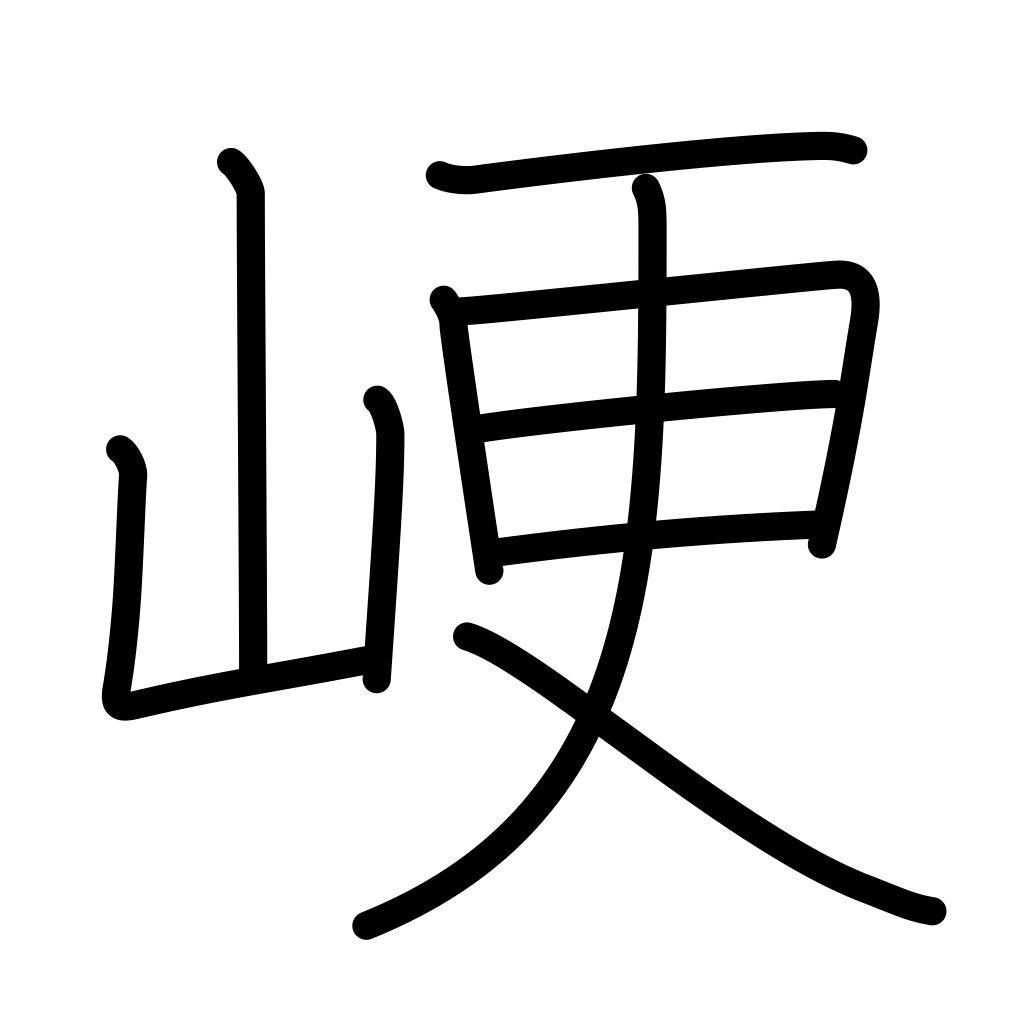
Meaning: obstruct